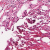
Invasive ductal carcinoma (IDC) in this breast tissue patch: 0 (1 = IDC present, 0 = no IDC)